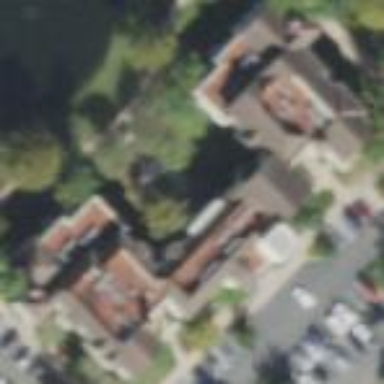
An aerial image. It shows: Hotel building.